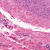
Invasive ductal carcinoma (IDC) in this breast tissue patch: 0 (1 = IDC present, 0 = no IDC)